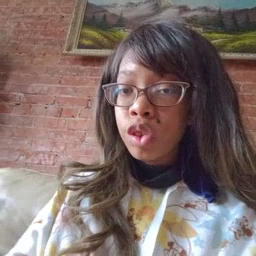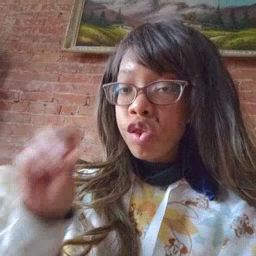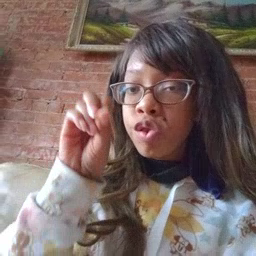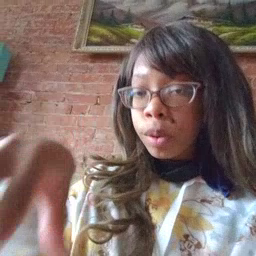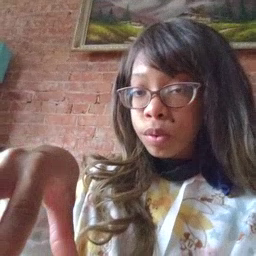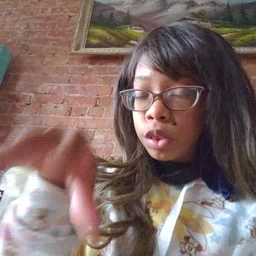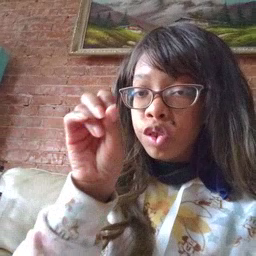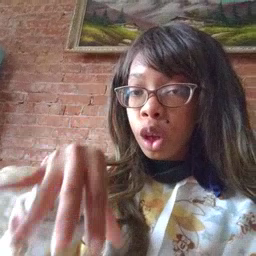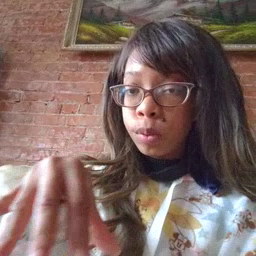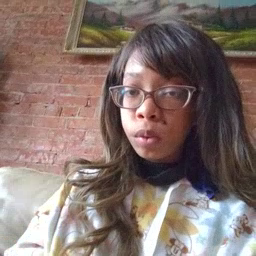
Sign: drop